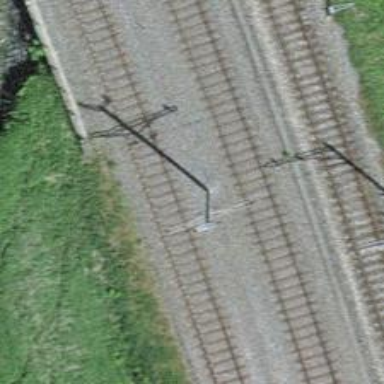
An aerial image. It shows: Railway track with electrified contact lines. This is siding track.